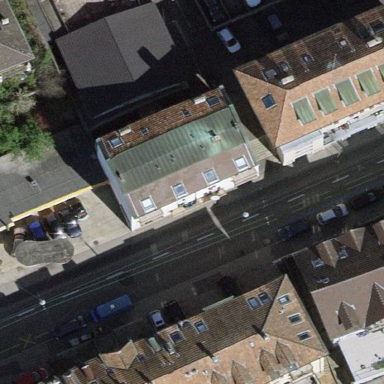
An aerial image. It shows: Gambrel-roofed building with apartments.